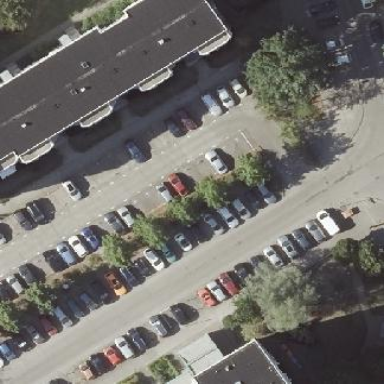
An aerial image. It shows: Parking available on the street side.